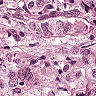
Metastatic tissue present: yes